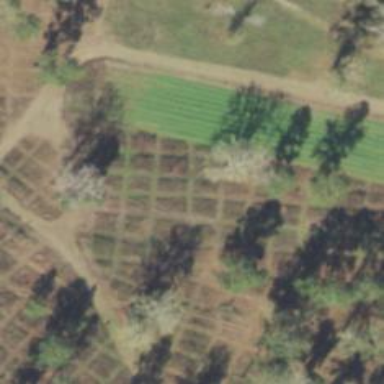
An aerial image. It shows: Orchard.